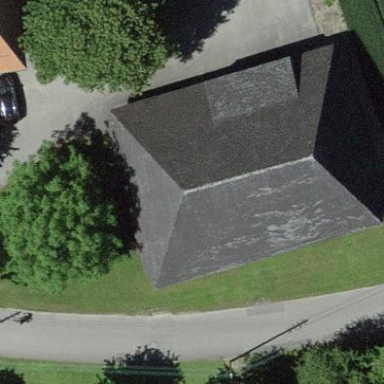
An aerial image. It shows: Barn.